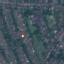
Land use / land cover: Residential